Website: walmart
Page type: store-pickup
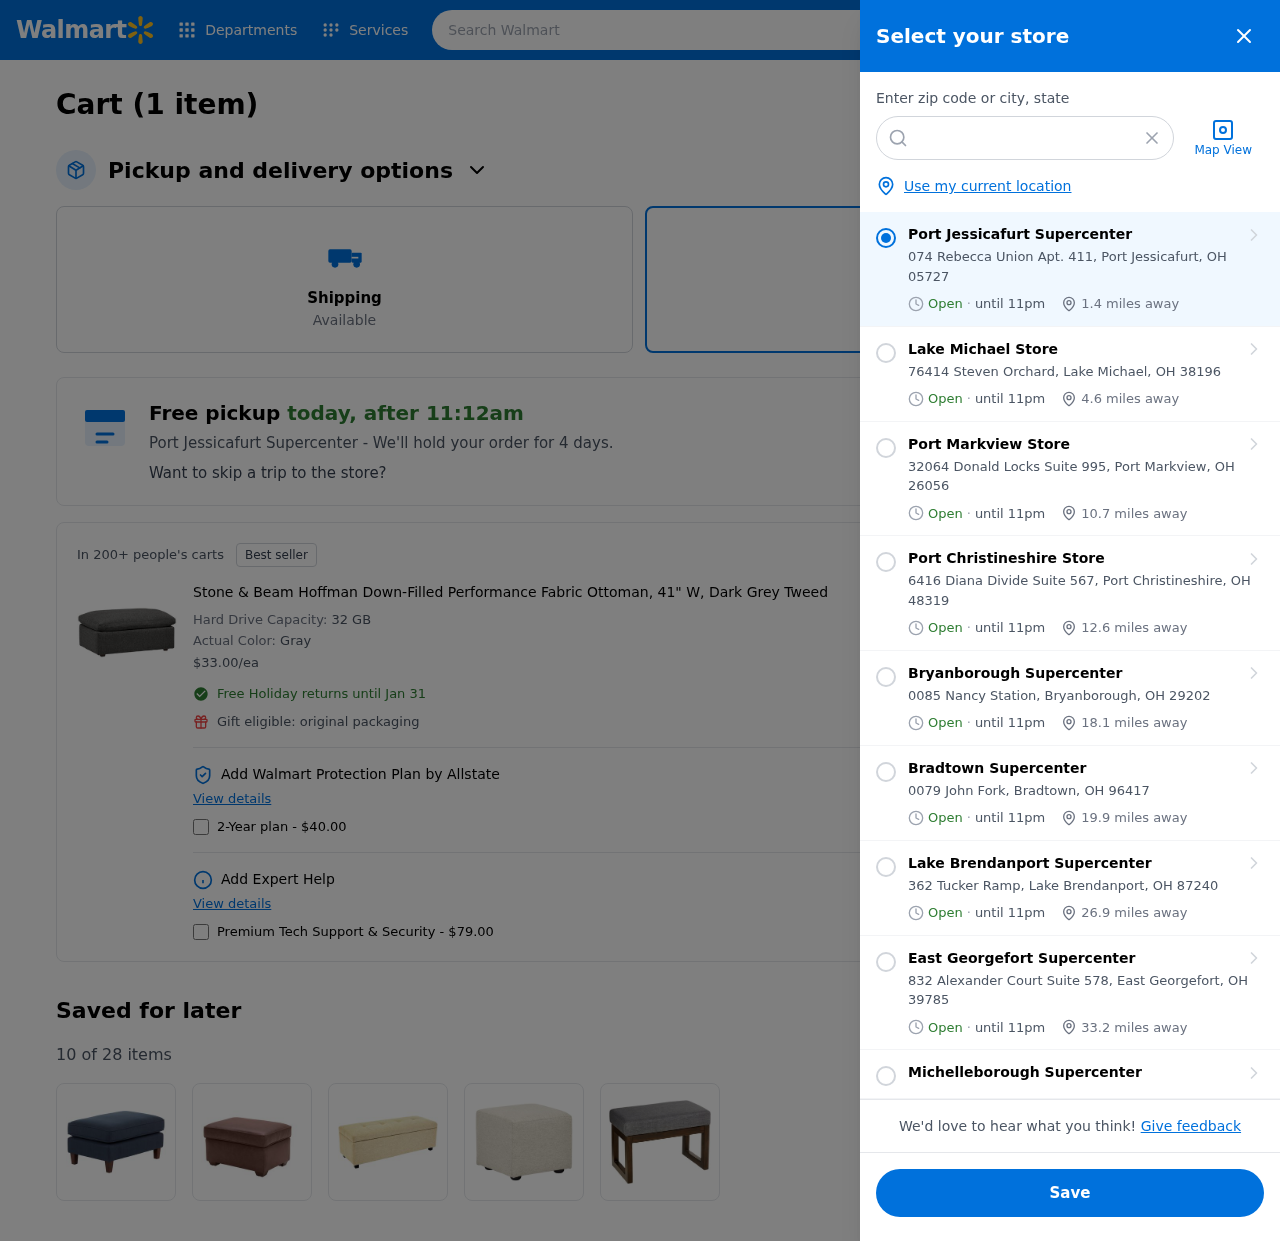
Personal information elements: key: PII_CITY
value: Port Jessicafurt
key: PII_CITY
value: Port Jessicafurt Supercenter
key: PII_CITY_STATE_ZIP
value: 074 Rebecca Union Apt. 411, Port Jessicafurt, OH 05727
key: PII_LOCATION1_CITY
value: Lake Michael Store
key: PII_LOCATION1_CITY_STATE_ZIP
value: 76414 Steven Orchard, Lake Michael, OH 38196
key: PII_LOCATION2_CITY
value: Port Markview Store
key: PII_LOCATION2_CITY_STATE_ZIP
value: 32064 Donald Locks Suite 995, Port Markview, OH 26056
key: PII_LOCATION3_CITY
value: Port Christineshire Store
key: PII_LOCATION3_CITY_STATE_ZIP
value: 6416 Diana Divide Suite 567, Port Christineshire, OH 48319
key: PII_LOCATION4_CITY
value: Bryanborough Supercenter
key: PII_LOCATION4_CITY_STATE_ZIP
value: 0085 Nancy Station, Bryanborough, OH 29202
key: PII_LOCATION5_CITY
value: Bradtown Supercenter
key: PII_LOCATION5_CITY_STATE_ZIP
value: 0079 John Fork, Bradtown, OH 96417
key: PII_LOCATION6_CITY
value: Lake Brendanport Supercenter
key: PII_LOCATION6_CITY_STATE_ZIP
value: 362 Tucker Ramp, Lake Brendanport, OH 87240
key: PII_LOCATION7_CITY
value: East Georgefort Supercenter
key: PII_LOCATION7_CITY_STATE_ZIP
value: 832 Alexander Court Suite 578, East Georgefort, OH 39785
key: PII_LOCATION8_CITY
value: Michelleborough Supercenter
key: PII_POSTCODE
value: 05727
Product elements: key: PRODUCT1_NAME
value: Stone & Beam Hoffman Down-Filled Performance Fabric Ottoman, 41" W, Dark Grey Tweed
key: PRODUCT1_PRICE
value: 33
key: PRODUCT1_DESC
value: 32 GB
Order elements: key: ORDER_NUM_ITEMS
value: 1
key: ORDER_NUM_ITEMS
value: Cart (1 item)
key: ORDER_DELIVERY_DATE
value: today, after 11:12am
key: ORDER_ITEM1_QUANTITY
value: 1
Search elements: key: HEADER_SEARCH
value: Search Walmart
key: SEARCH_LOCATION
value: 05727